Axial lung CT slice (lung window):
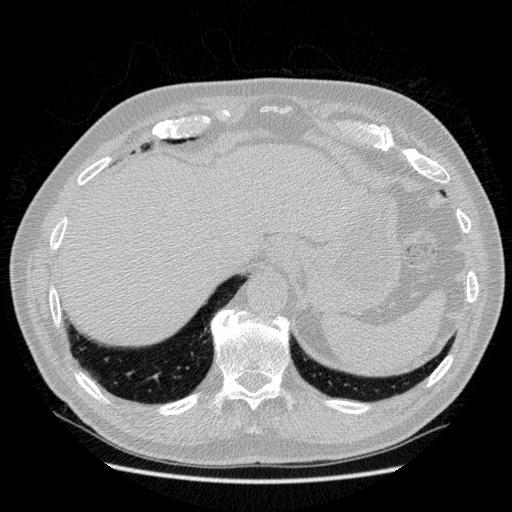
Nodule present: no